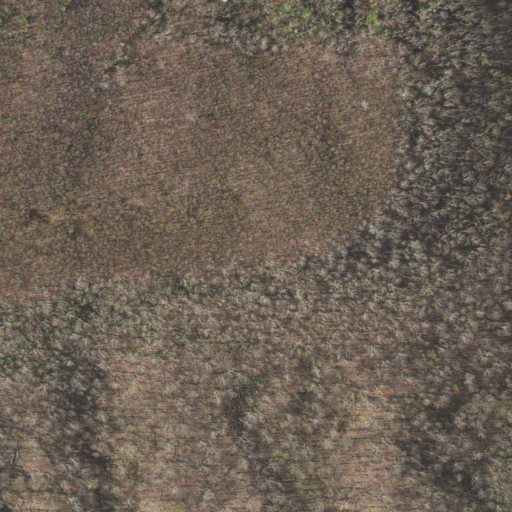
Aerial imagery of mountain in Virginia named Short Mountain containing deciduous forest, evergreen forest, and mixed forest